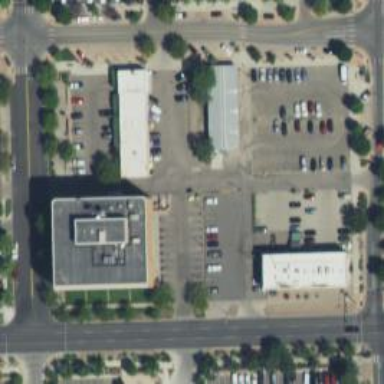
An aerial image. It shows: Parking space is available.